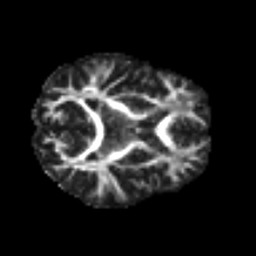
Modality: FA
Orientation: axial
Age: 27
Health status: ill
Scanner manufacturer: philips
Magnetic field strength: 3 T
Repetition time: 9 s
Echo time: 0.127 s